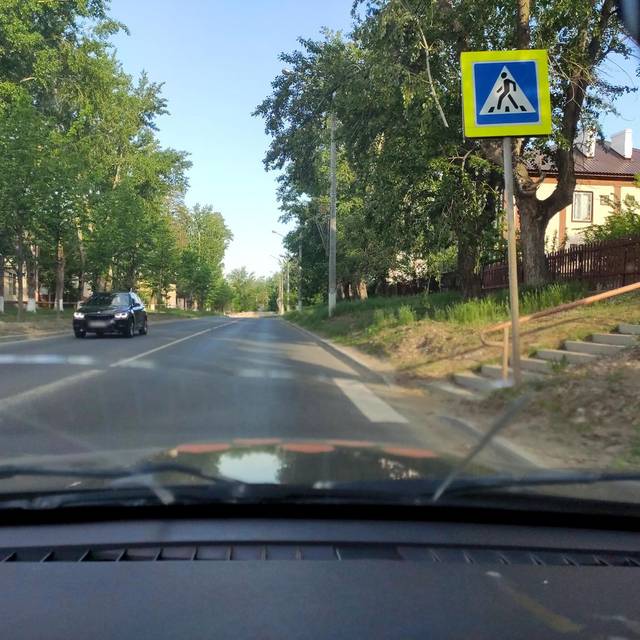
Region: Russia
Coordinates: 53.476, 49.371